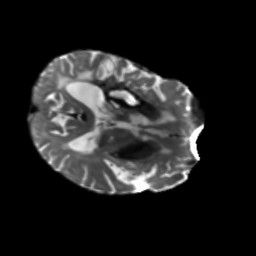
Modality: T2w
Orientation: axial
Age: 58
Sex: male
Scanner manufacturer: siemens
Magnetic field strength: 3 T
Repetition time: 5.47 s
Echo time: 0.0854 s